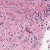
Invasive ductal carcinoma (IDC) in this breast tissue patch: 0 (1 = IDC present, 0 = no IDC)